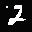
Label: 2